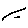
Label: line